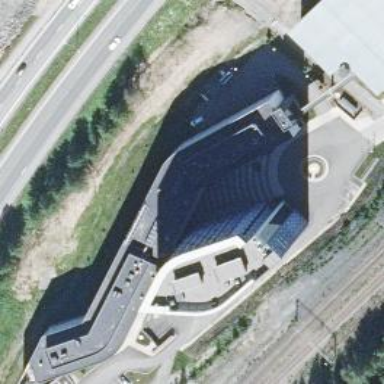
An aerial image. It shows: Government office.